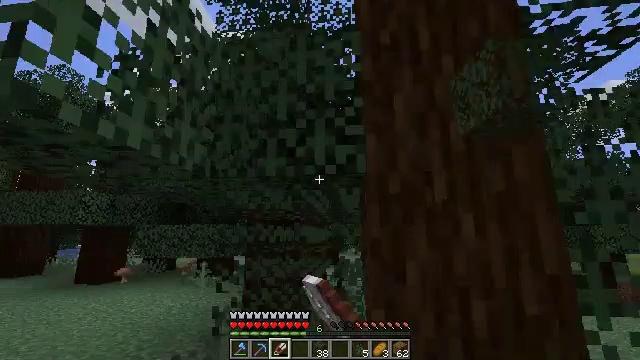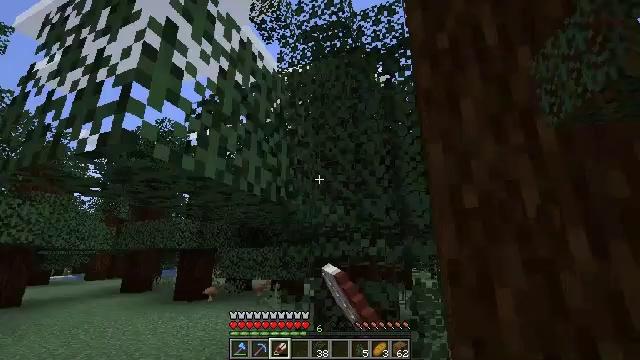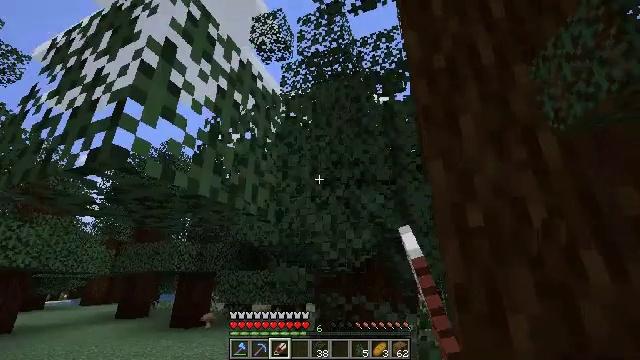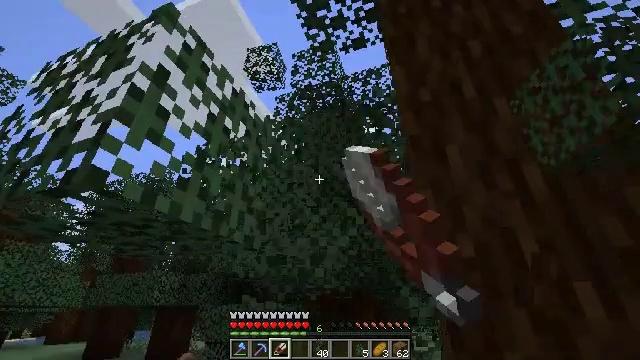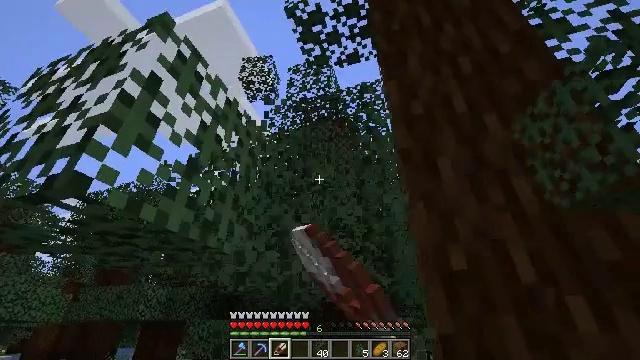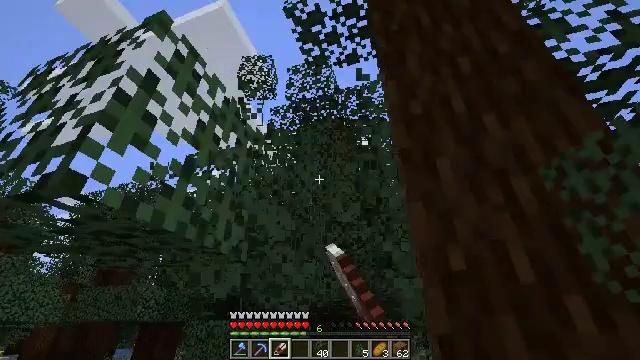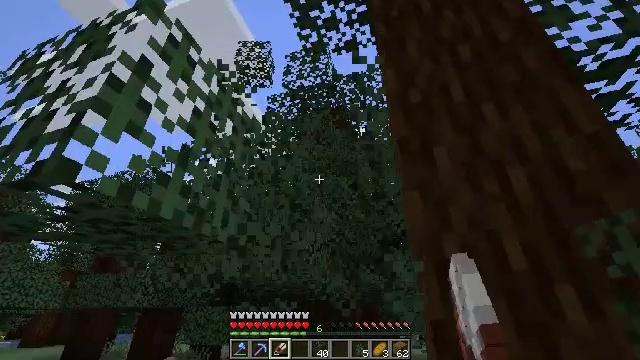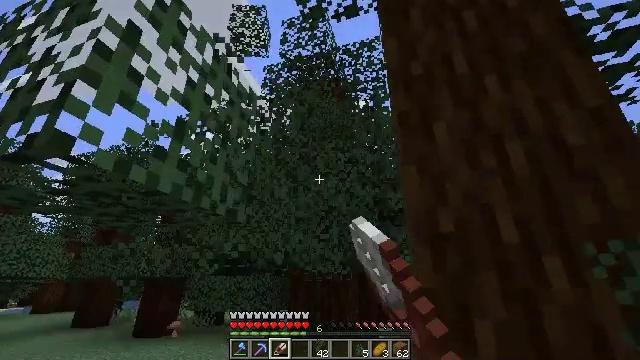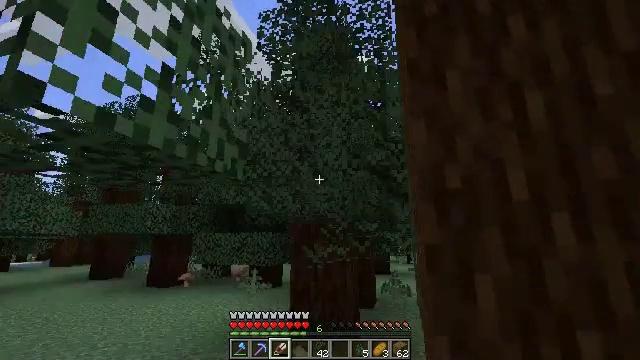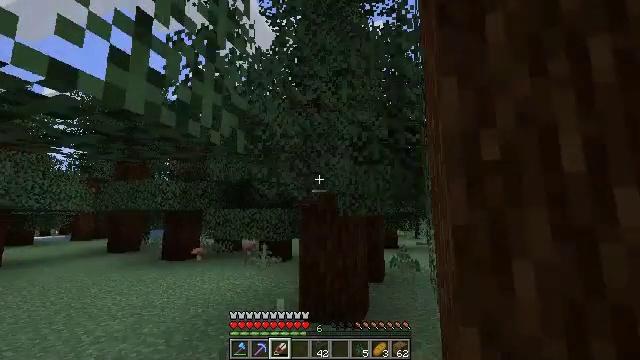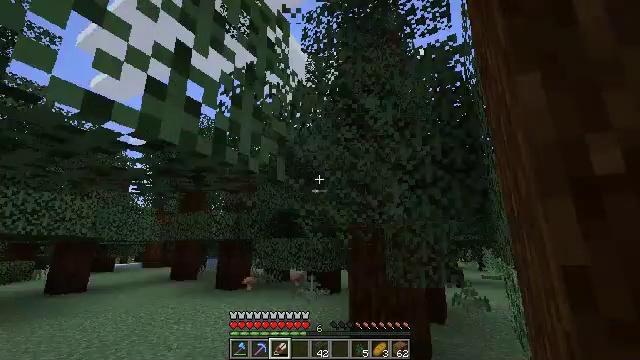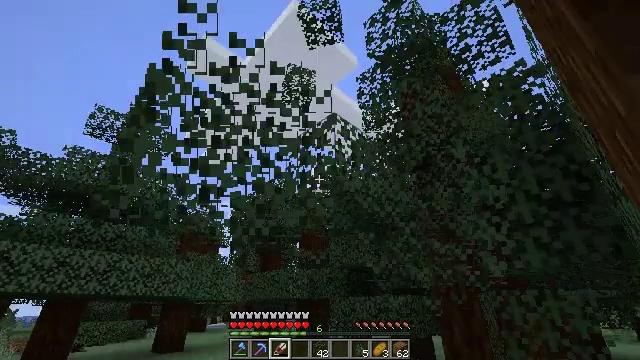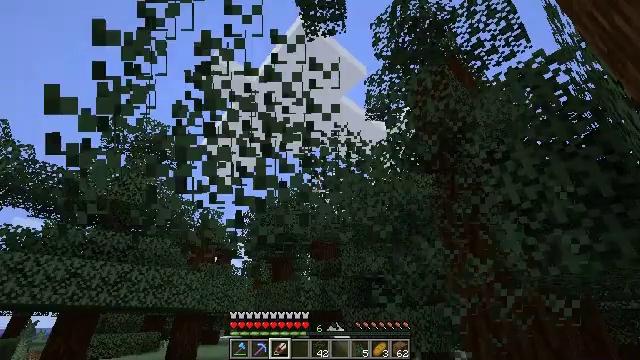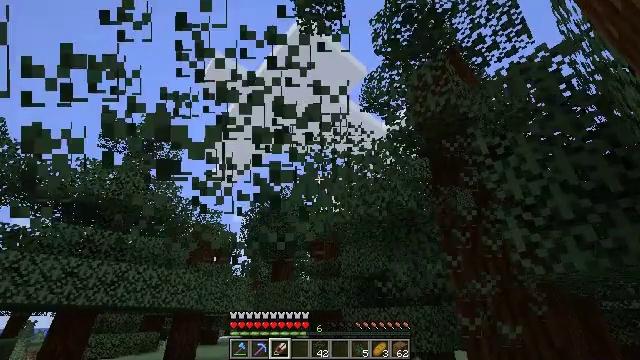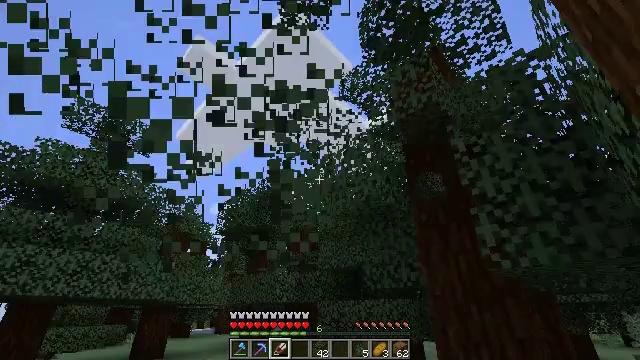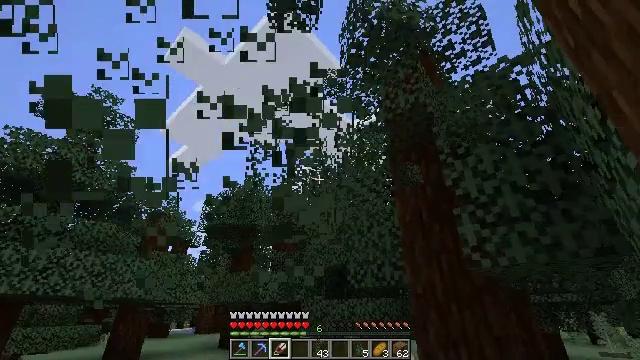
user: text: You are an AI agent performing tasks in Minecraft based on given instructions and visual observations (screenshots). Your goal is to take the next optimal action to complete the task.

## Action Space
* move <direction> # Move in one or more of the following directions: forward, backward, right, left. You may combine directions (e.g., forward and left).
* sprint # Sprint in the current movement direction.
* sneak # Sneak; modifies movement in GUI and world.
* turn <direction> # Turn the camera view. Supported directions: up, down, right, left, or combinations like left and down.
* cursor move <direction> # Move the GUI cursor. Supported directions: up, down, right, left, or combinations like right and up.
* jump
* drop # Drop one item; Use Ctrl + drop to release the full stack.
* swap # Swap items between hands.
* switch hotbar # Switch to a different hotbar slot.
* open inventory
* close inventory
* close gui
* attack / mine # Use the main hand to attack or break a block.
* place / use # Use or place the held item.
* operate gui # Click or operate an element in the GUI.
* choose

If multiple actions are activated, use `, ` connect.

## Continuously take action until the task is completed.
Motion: motion action
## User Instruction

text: Mine spruce leaves from the tree.
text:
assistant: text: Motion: turn left and up, attack / mine
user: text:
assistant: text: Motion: turn up, attack / mine
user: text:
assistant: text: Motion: turn right and up, attack / mine
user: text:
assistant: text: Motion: turn right and up, attack / mine
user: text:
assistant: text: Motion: attack / mine
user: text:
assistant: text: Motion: turn down, attack / mine
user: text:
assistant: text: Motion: turn down, attack / mine
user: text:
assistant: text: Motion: move forward, turn down, attack / mine
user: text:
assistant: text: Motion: move forward, turn left and down, attack / mine
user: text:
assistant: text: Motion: move forward, turn left and up, attack / mine
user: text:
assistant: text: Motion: move forward, turn left and up, attack / mine
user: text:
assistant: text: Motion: turn left and up, attack / mine
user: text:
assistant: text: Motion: attack / mine
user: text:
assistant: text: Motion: turn right and down, attack / mine
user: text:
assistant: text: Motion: turn right, attack / mine
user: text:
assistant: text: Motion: turn right and down, attack / mine
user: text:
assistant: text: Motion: turn right and down, attack / mine
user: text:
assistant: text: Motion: move forward, turn right and down, attack / mine
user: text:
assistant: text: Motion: move forward, turn right, attack / mine
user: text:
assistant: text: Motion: move forward, turn right, attack / mine
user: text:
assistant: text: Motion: move forward, turn right, attack / mine
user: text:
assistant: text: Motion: turn right, attack / mine
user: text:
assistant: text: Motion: attack / mine
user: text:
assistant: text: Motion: move forward, attack / mine
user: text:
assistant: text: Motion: move forward, turn right and up, attack / mine
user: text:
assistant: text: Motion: move forward, turn right and up, attack / mine
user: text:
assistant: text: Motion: move forward, turn right and up, attack / mine
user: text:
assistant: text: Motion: move forward, turn right, attack / mine
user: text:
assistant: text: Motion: turn right, attack / mine
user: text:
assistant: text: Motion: move left, turn right, attack / mine